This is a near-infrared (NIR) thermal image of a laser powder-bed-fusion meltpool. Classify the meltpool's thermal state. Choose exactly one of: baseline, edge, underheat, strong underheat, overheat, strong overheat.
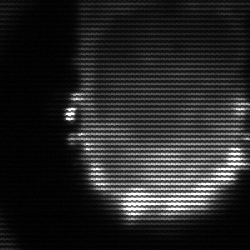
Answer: baseline